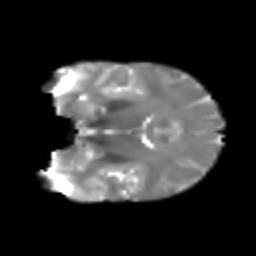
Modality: T2w
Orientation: coronal
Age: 29
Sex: male
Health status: healthy